Field crop: maize
Growth stage: 1
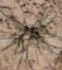
Species: salsola